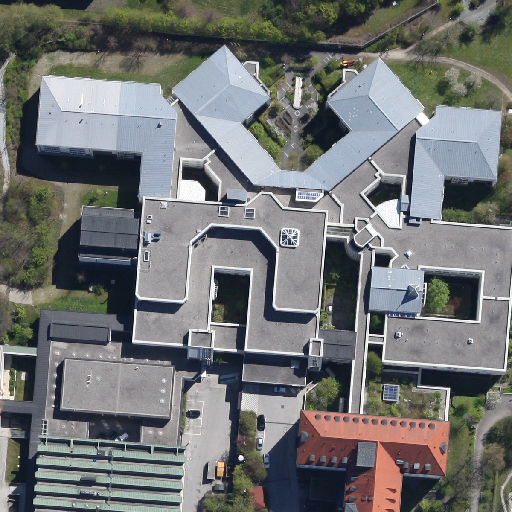
Referring expression: paved road